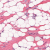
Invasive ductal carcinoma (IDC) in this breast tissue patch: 0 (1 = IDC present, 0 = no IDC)